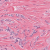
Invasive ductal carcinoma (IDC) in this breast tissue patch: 1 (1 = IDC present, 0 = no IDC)